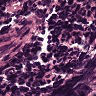
Metastatic tissue present: no